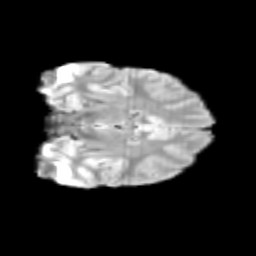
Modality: T2w
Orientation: coronal
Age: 13
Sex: male
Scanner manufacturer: siemens
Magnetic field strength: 3 T
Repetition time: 3.8 s
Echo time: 0.07 s